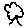
Label: tree